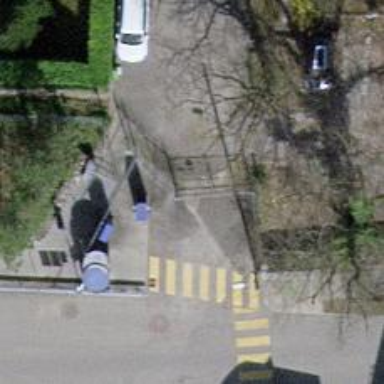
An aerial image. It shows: Gate.